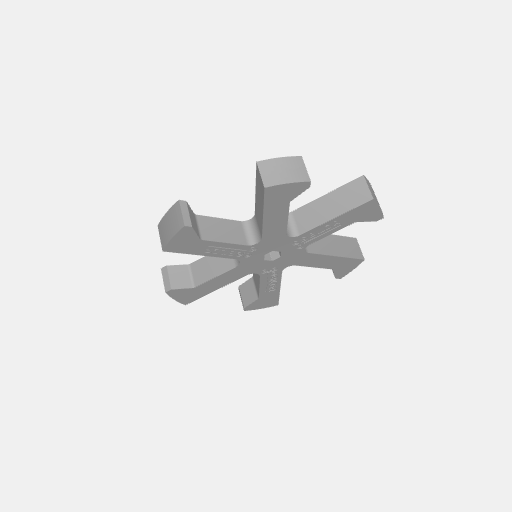
Part: BootWheel96OD